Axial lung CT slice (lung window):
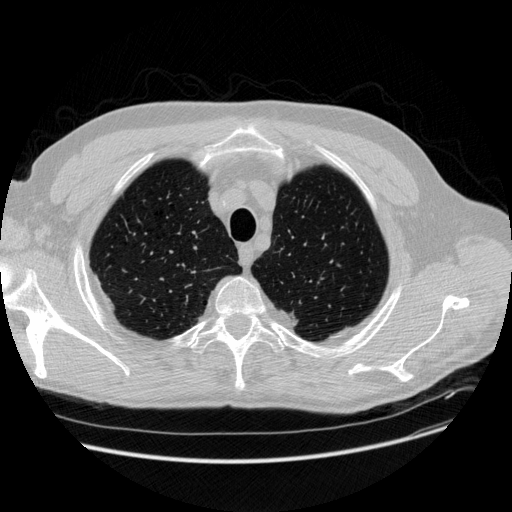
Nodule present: no